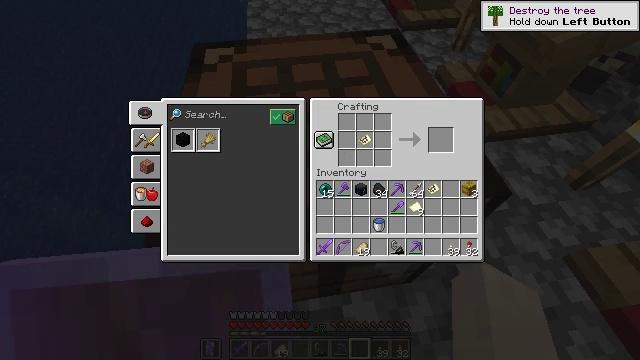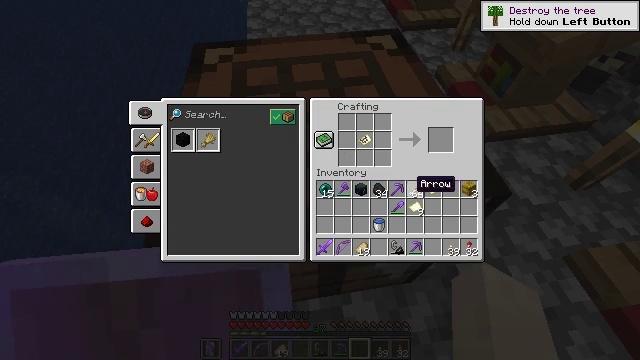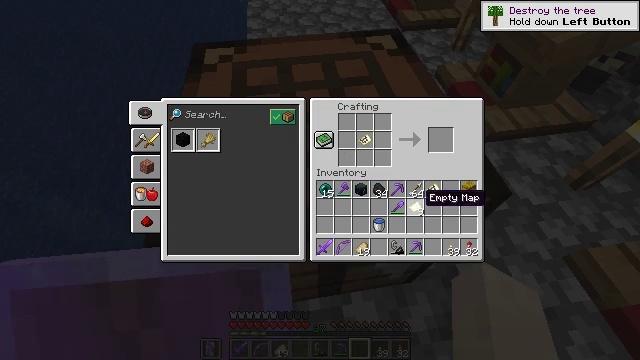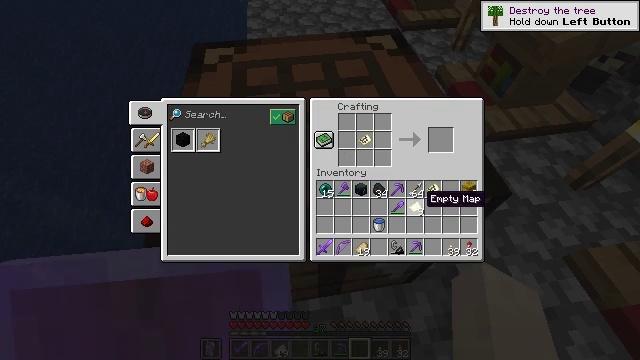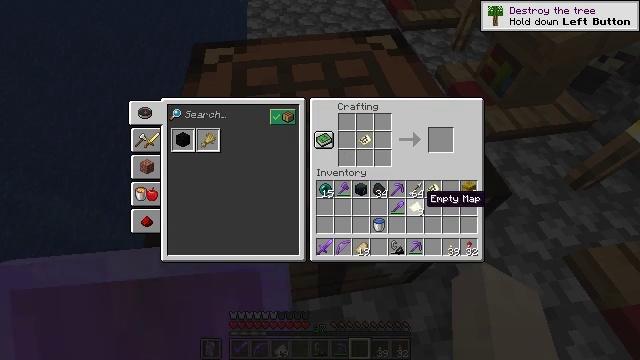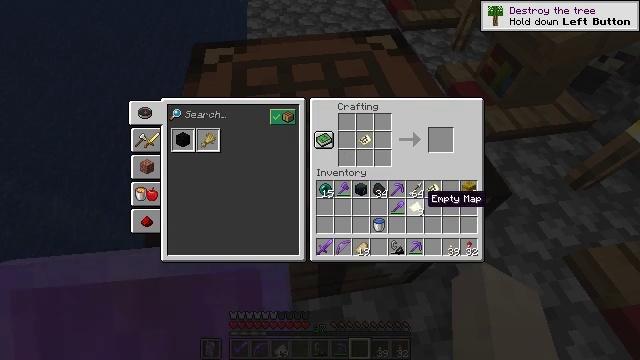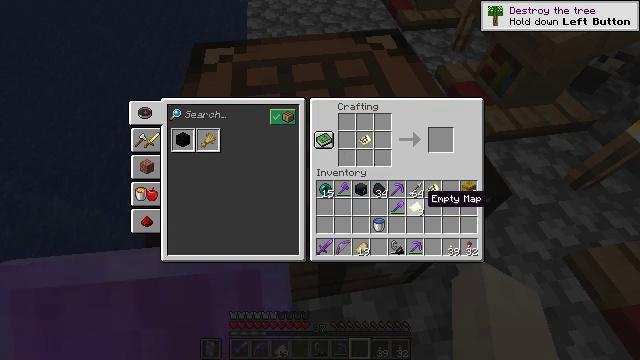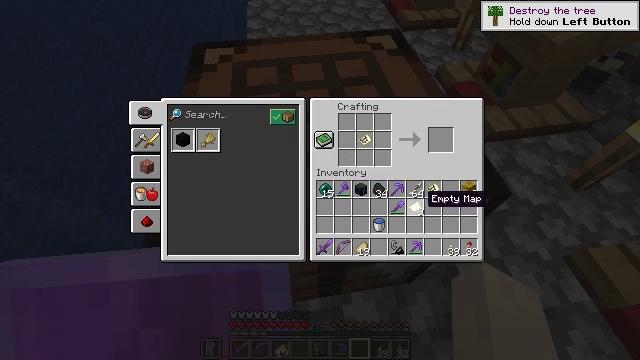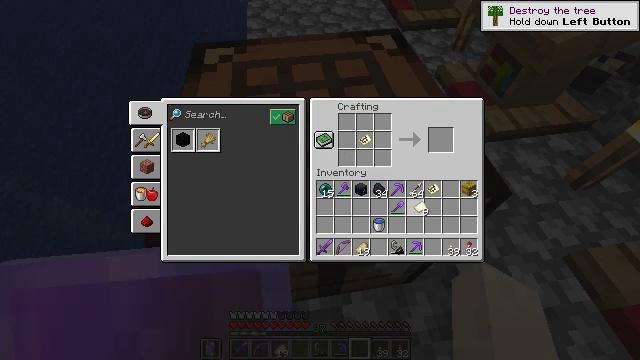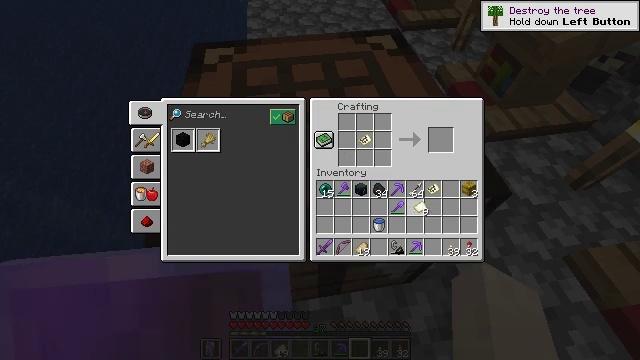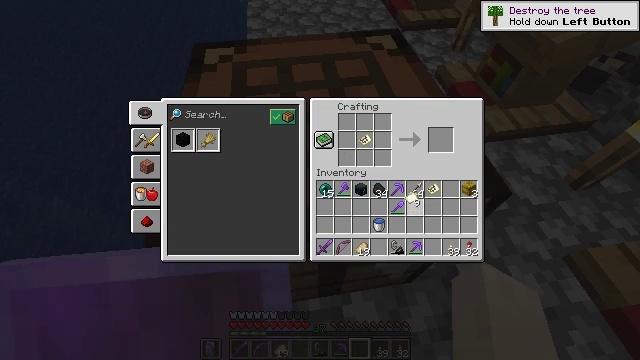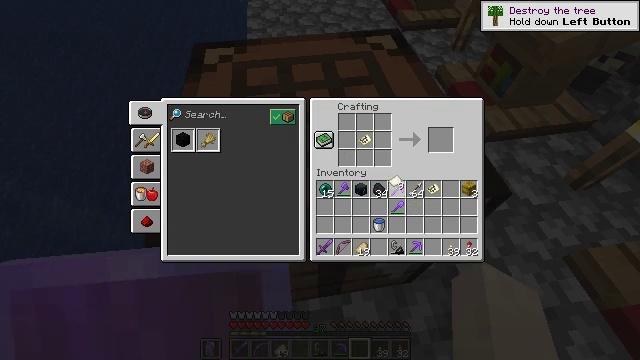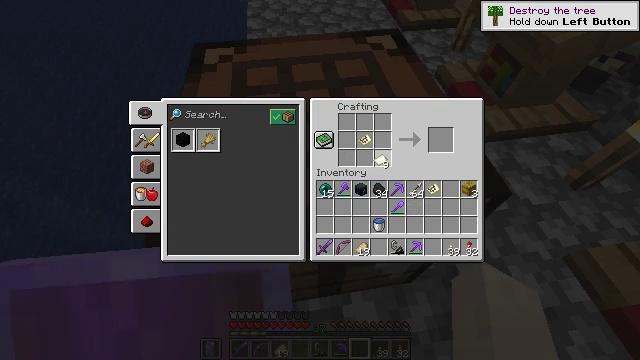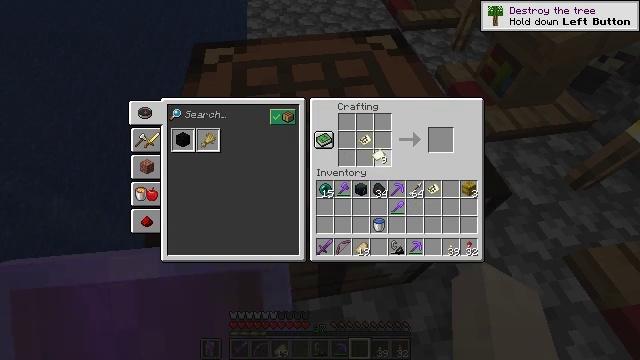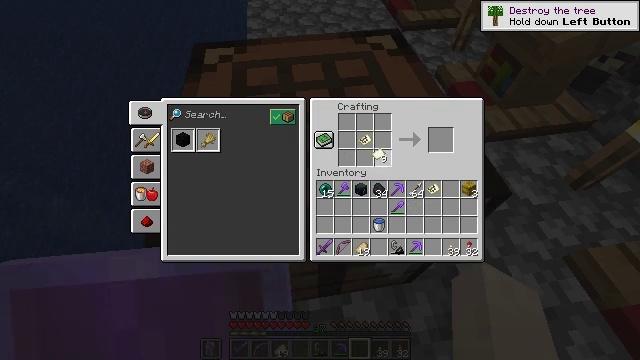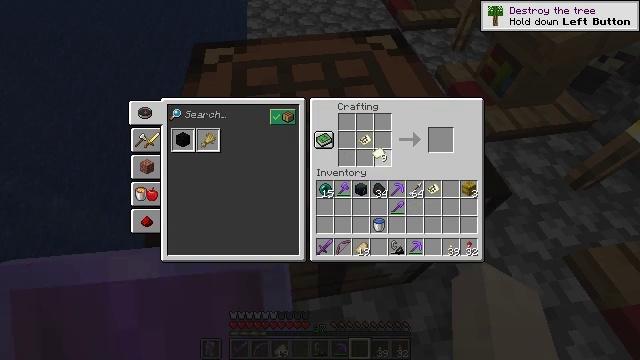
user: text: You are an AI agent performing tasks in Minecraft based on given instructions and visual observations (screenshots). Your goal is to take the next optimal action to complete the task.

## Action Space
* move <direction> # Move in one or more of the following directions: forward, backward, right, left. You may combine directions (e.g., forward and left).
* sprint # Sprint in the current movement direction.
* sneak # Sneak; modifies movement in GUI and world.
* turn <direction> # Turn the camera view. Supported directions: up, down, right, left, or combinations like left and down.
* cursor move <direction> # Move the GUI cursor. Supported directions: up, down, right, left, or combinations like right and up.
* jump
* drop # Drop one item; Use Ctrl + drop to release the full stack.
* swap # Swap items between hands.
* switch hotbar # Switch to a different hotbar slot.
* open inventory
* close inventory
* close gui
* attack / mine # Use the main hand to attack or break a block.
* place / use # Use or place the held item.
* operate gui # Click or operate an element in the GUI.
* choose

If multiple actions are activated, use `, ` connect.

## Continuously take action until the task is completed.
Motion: motion action
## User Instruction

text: Craft the filled map using your resources.
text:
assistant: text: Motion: turn right and down
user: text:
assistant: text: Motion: turn right and down
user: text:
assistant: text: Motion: no_op
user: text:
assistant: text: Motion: no_op
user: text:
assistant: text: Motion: no_op
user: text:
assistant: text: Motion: no_op
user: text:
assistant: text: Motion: no_op
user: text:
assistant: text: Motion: attack / mine
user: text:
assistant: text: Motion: attack / mine
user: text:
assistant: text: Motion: turn left and up, attack / mine
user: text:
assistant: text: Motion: turn left and up
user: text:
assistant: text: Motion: turn left and up
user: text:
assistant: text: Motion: no_op
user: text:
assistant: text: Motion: no_op
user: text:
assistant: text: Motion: no_op
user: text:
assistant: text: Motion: no_op
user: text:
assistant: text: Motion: no_op
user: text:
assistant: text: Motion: no_op
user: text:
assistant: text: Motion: no_op
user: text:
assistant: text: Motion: no_op
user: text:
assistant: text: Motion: turn up
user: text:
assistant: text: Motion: no_op
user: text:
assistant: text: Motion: use / place
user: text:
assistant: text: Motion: use / place
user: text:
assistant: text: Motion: use / place
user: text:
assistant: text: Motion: no_op
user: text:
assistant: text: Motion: no_op
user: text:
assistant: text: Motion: turn right and down
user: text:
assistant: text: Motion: turn right and down
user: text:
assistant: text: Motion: turn down